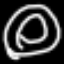
Label: donut